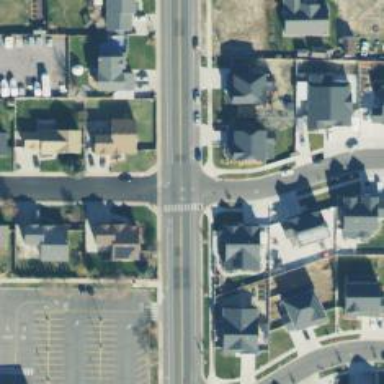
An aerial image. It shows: Unmarked crossing on the road.